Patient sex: M
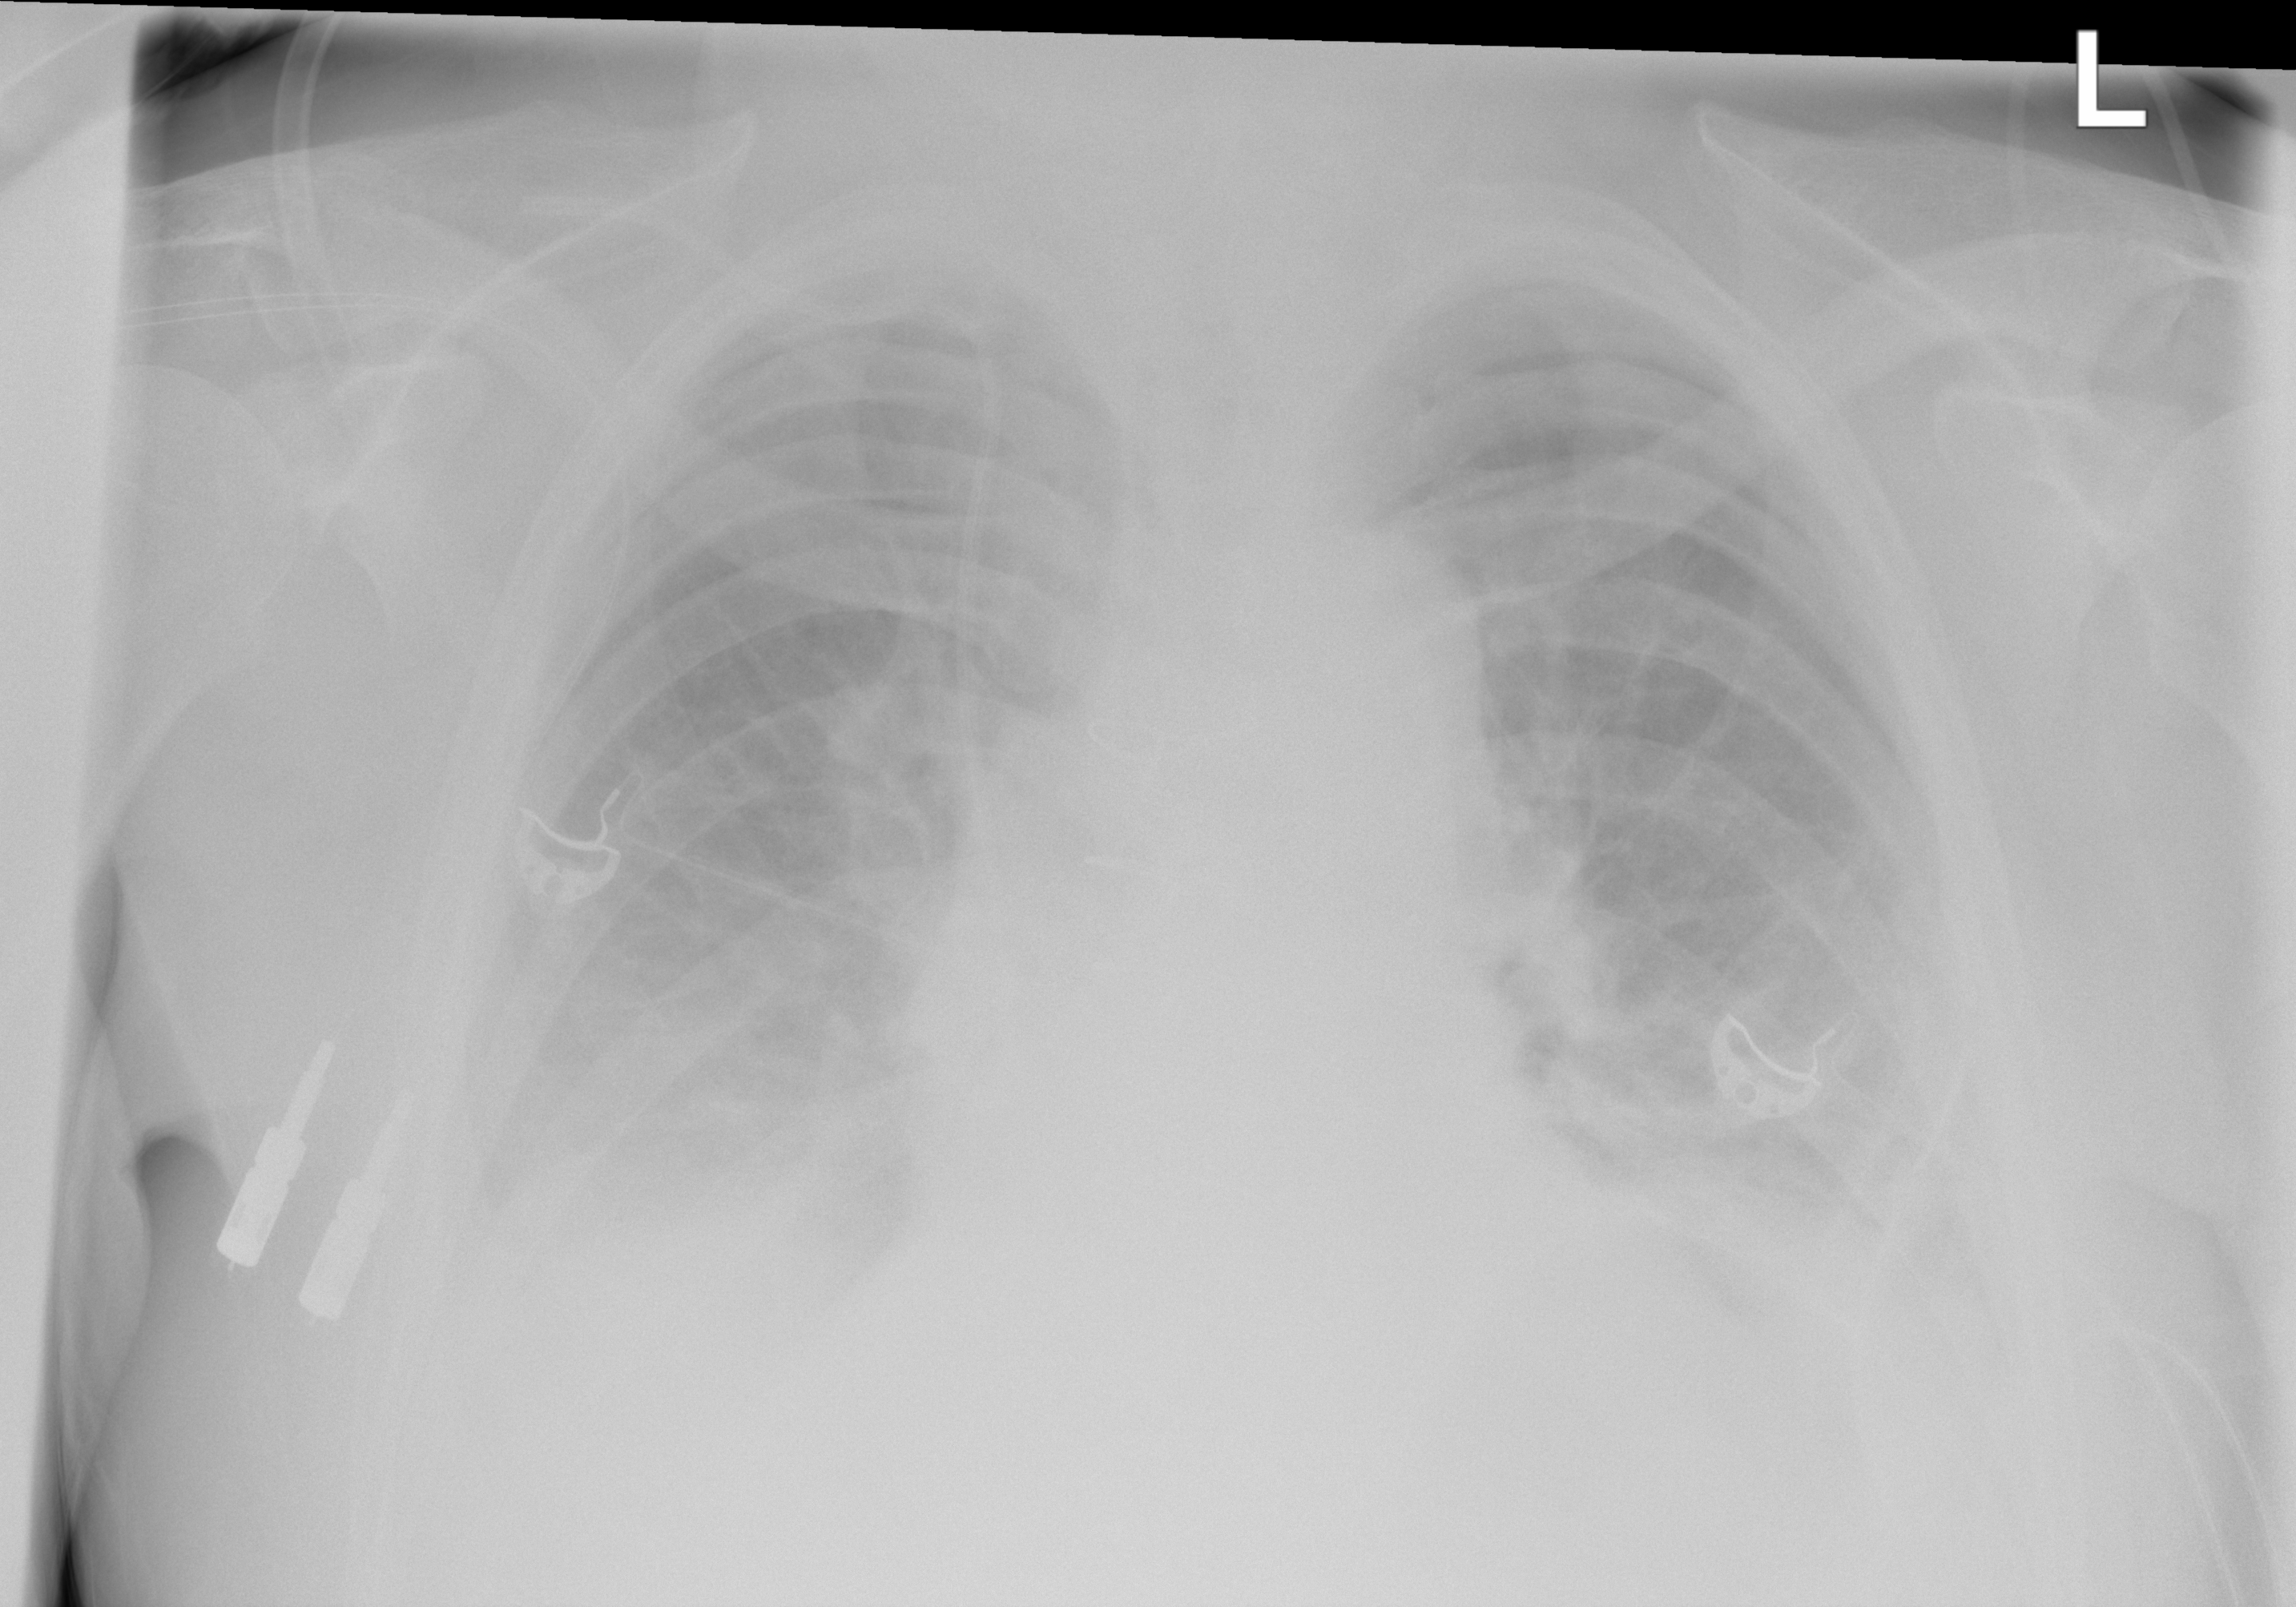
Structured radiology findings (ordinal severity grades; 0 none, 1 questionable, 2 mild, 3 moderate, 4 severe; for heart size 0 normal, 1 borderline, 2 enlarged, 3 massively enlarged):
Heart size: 2
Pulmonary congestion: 2
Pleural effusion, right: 2
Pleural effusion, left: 2
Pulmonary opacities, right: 2
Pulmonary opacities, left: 2
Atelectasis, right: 2
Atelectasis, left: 2